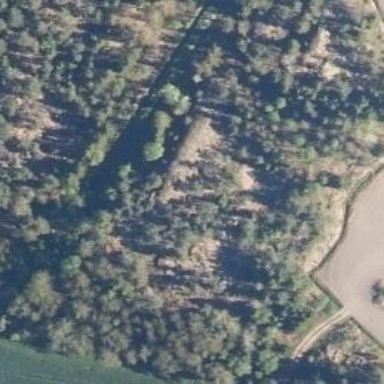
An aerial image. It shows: Natural cliff.